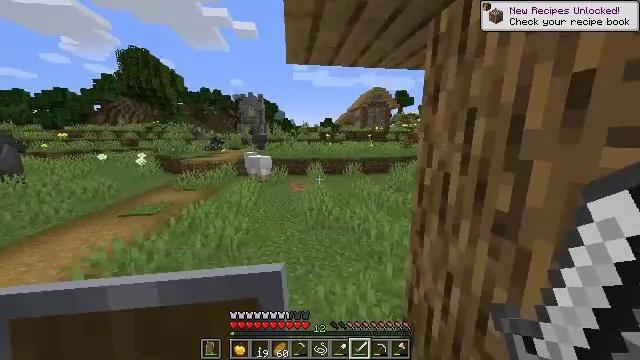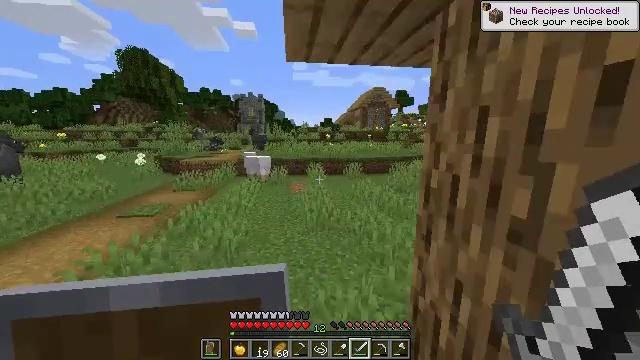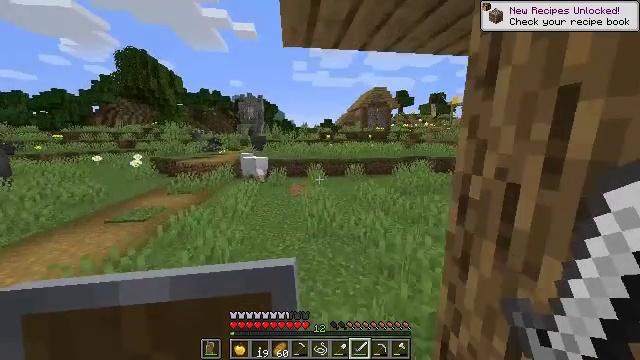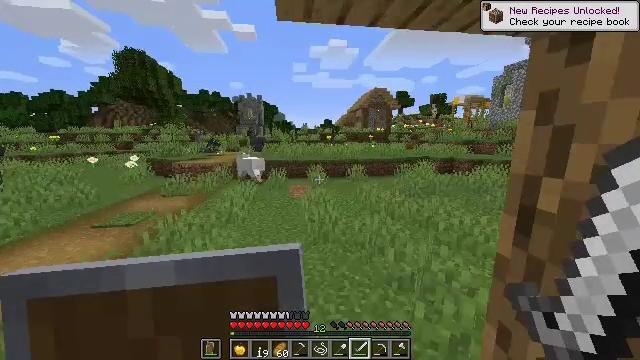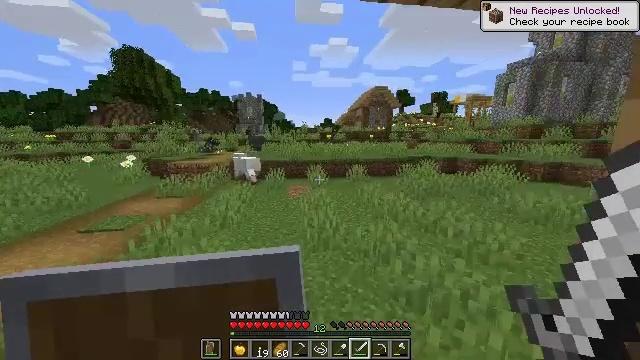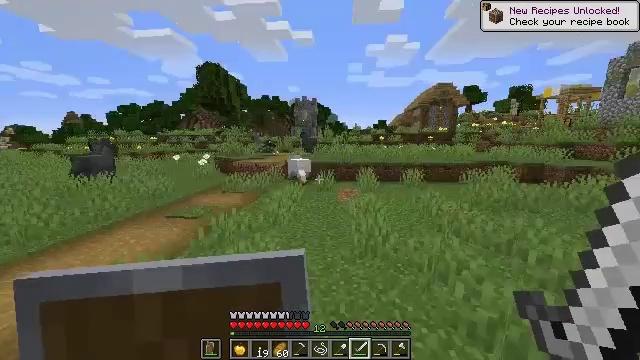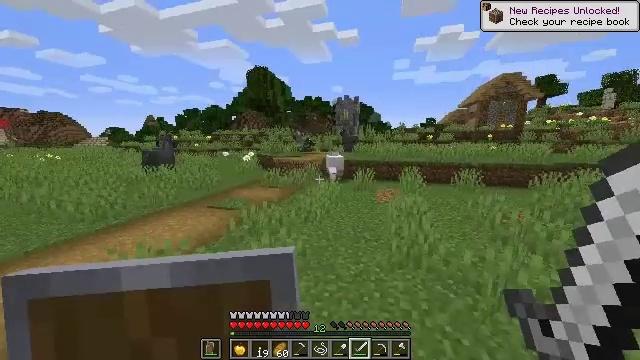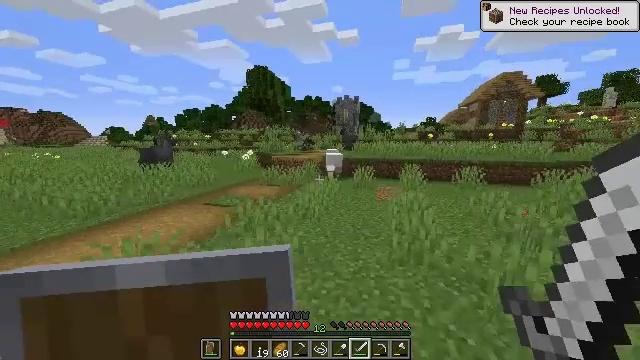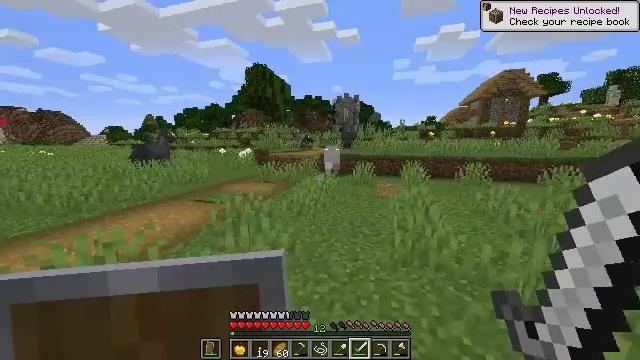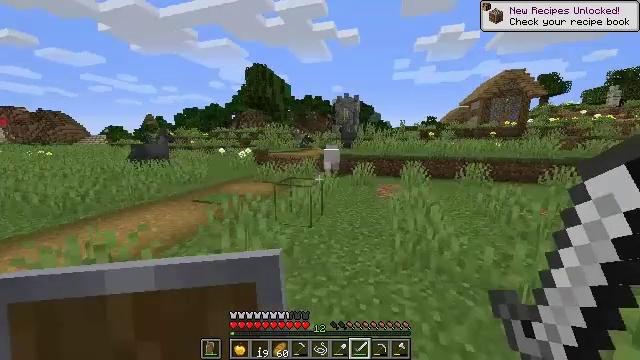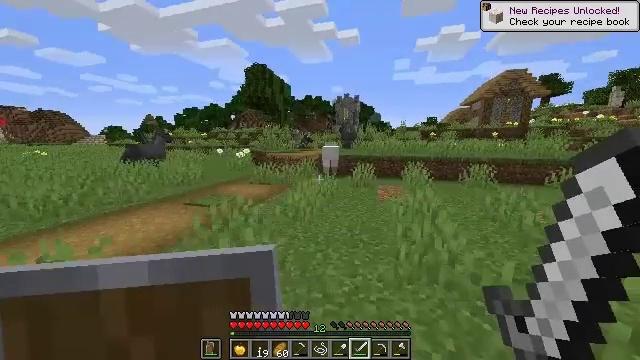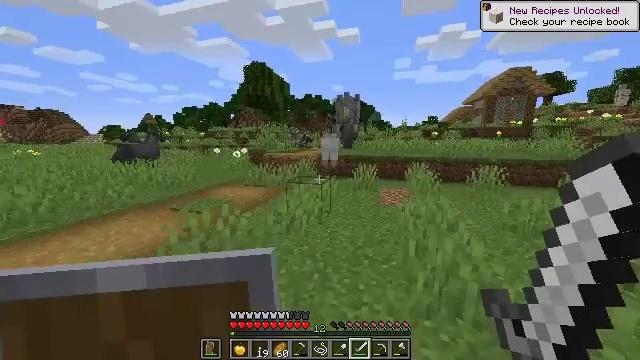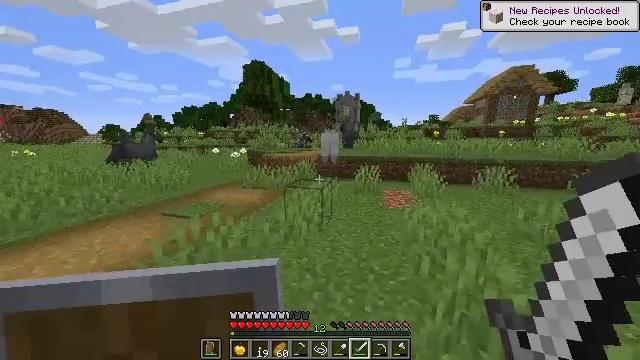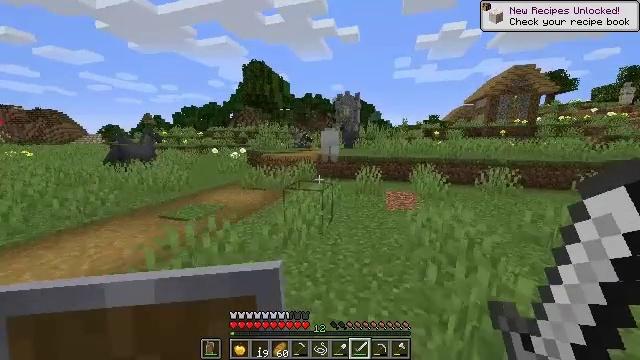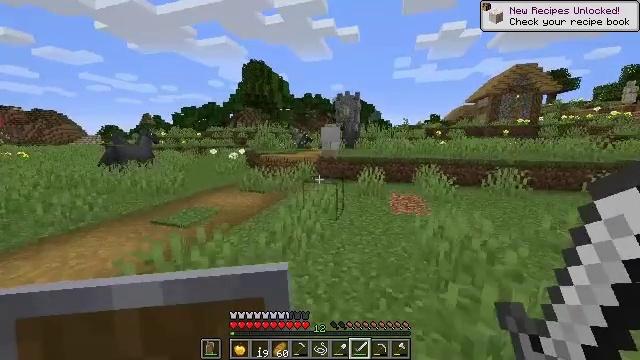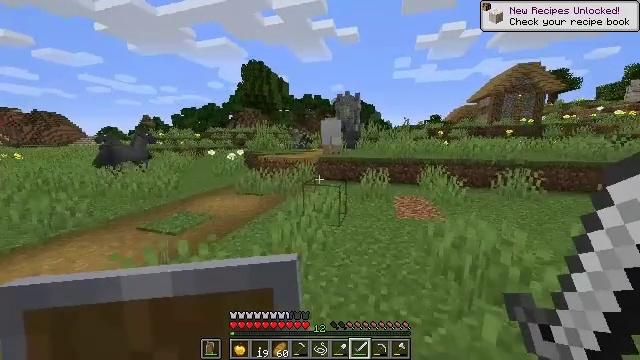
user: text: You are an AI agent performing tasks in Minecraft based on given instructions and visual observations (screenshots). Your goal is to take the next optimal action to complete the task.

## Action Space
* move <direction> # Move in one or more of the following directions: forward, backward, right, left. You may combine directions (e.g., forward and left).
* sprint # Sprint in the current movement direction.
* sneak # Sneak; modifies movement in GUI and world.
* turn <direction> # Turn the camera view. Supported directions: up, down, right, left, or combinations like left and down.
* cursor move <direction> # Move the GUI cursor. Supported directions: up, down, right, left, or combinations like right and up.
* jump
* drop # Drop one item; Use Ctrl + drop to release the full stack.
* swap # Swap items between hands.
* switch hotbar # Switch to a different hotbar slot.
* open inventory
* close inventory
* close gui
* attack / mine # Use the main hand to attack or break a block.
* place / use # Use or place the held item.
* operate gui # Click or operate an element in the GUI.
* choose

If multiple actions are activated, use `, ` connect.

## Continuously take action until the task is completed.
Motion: motion action
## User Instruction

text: Harvest a cornflower from the meadow.
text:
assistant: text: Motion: move forward
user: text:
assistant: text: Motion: move forward
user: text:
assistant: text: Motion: move forward
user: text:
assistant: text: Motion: move forward
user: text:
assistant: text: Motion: move forward, turn left
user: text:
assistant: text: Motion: move forward, turn left
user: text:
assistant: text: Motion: move forward
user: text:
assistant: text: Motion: move forward
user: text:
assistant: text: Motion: move forward
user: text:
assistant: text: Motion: move forward
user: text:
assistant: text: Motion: move forward
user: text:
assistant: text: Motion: move forward
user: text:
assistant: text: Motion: move forward
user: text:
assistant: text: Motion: move forward
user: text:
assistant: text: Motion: move forward
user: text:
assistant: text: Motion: move forward
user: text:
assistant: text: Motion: move forward
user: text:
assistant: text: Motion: move forward
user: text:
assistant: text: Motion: move forward
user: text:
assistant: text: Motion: move forward
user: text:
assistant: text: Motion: move forward
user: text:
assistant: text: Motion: move forward
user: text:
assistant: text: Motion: move forward
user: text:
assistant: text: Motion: move forward
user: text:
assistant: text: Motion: move forward
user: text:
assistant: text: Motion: move forward
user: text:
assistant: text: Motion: move forward
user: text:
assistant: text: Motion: move forward
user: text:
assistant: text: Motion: move forward
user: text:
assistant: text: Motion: move forward